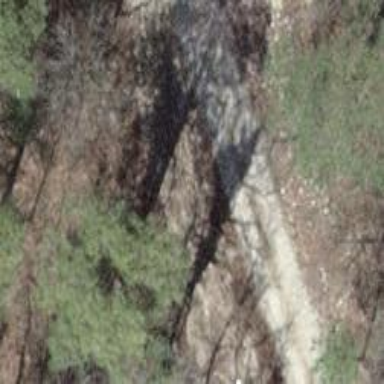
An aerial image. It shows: Unpaved track with grade2 tracktype.